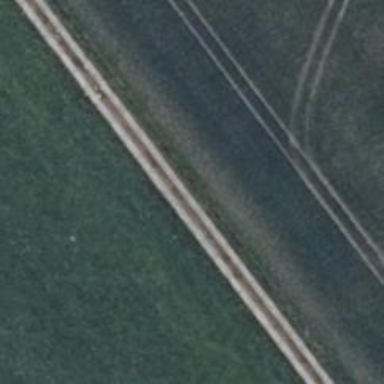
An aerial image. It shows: Track with grade2 concrete lanes.